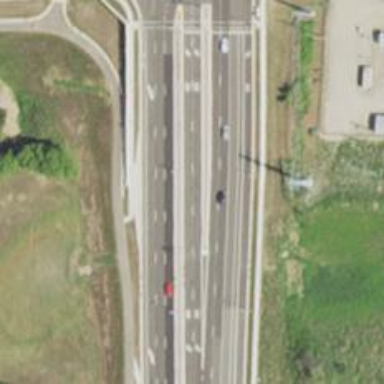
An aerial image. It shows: Secondary link road.